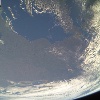
Label: land